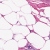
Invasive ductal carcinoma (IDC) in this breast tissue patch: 0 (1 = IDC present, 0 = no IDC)